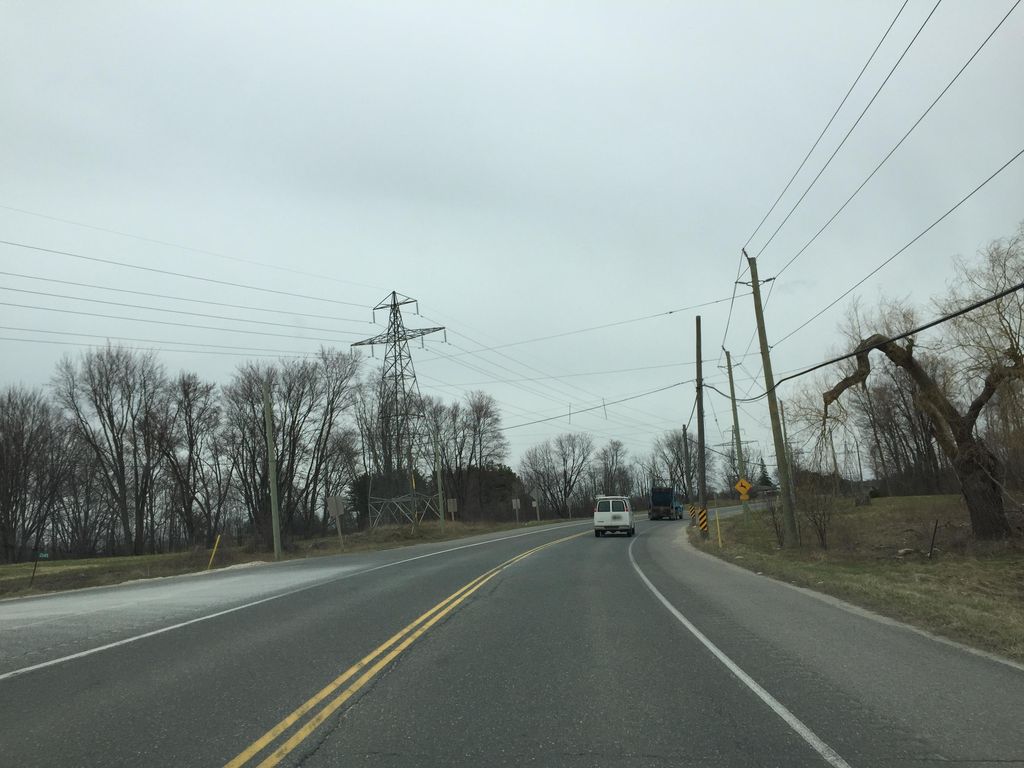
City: kitchener-waterloo